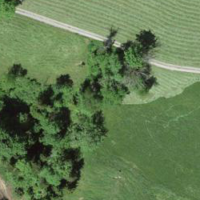
EUNIS habitat code: 24
Species observed at this site:
Anthriscus sylvestris